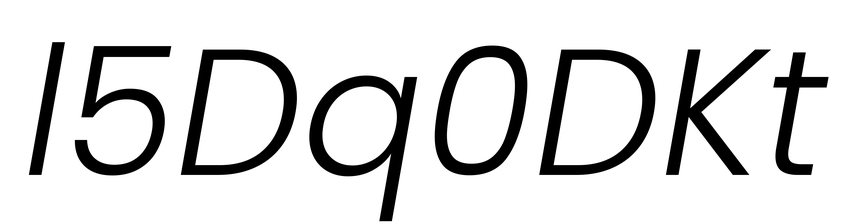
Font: Poppins-LightItalic